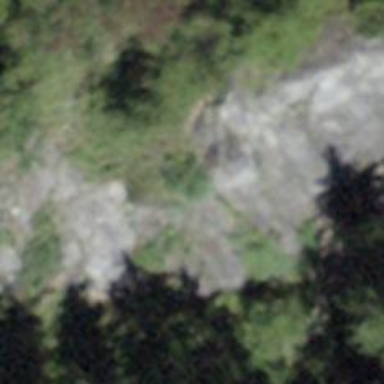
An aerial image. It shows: Natural cliff.